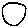
Label: circle